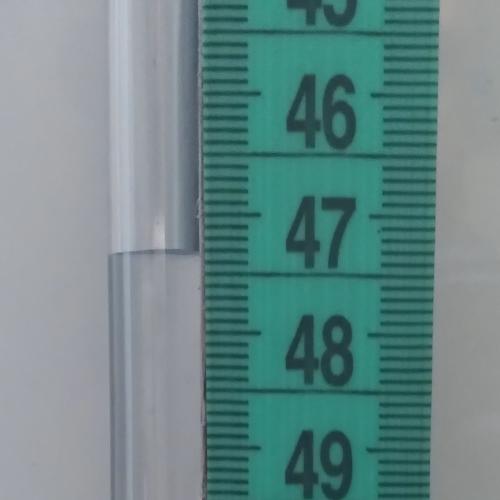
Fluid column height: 47.3 cm